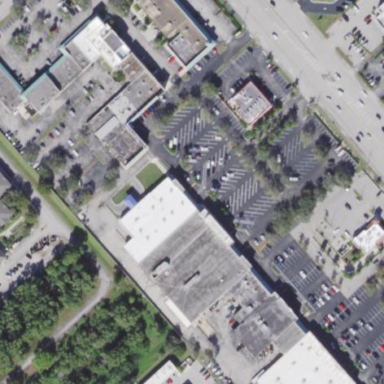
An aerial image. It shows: Retail area.